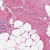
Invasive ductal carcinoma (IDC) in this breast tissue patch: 0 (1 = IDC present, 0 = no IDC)